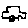
Label: car